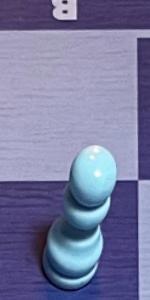
Label: Pawn_White